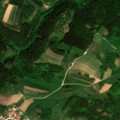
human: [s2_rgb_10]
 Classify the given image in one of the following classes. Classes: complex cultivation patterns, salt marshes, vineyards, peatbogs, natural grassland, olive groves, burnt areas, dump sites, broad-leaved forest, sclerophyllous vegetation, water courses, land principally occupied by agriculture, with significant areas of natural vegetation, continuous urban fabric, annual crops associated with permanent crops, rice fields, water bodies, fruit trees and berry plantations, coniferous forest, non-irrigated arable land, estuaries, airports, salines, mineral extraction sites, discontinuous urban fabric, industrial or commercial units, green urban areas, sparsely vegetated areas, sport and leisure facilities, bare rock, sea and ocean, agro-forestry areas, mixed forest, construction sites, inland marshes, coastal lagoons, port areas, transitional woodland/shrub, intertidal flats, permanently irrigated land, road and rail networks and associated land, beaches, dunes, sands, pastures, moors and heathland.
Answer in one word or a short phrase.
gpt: non-irrigated arable land, complex cultivation patterns, coniferous forest, mixed forest